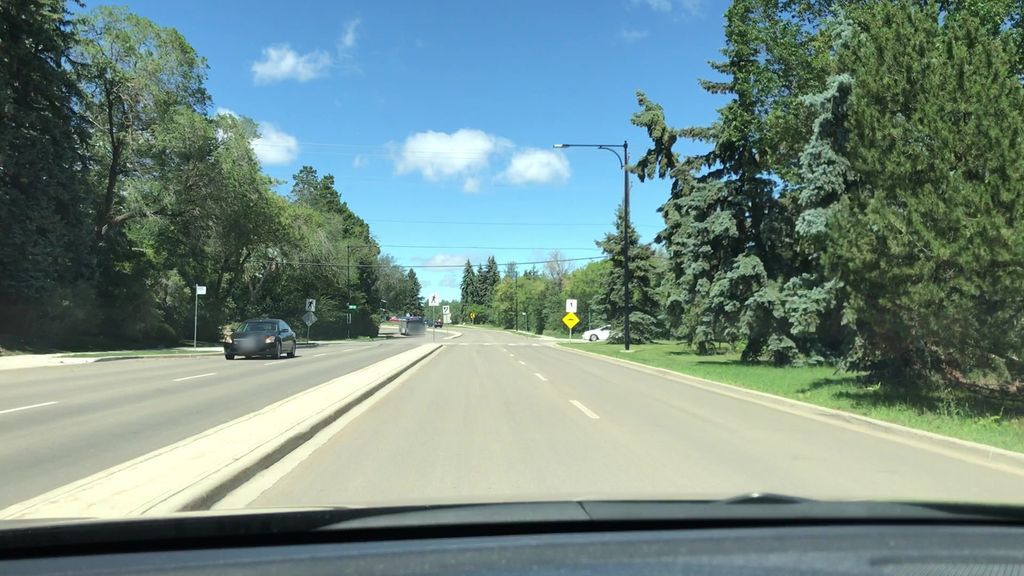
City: edmonton